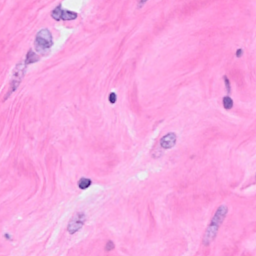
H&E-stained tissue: Breast